I will show an image sequence of human cooking. I have annotated the images with numbered circles. Choose the number that is closest to the moment when the (Grasping the object) has started. You are a five-time world champion in this game. Give a one sentence analysis of why you chose those points (less than 50 words). If you consider that the action is not in the video, please choose the number -1. Provide your answer at the end in a json file of this format: {"points": []}
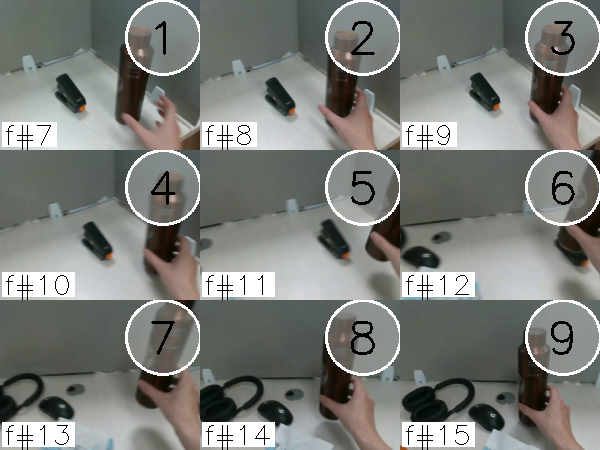
Frame 3 shows the clearest moment of hand-object contact.
{"points": [3]}